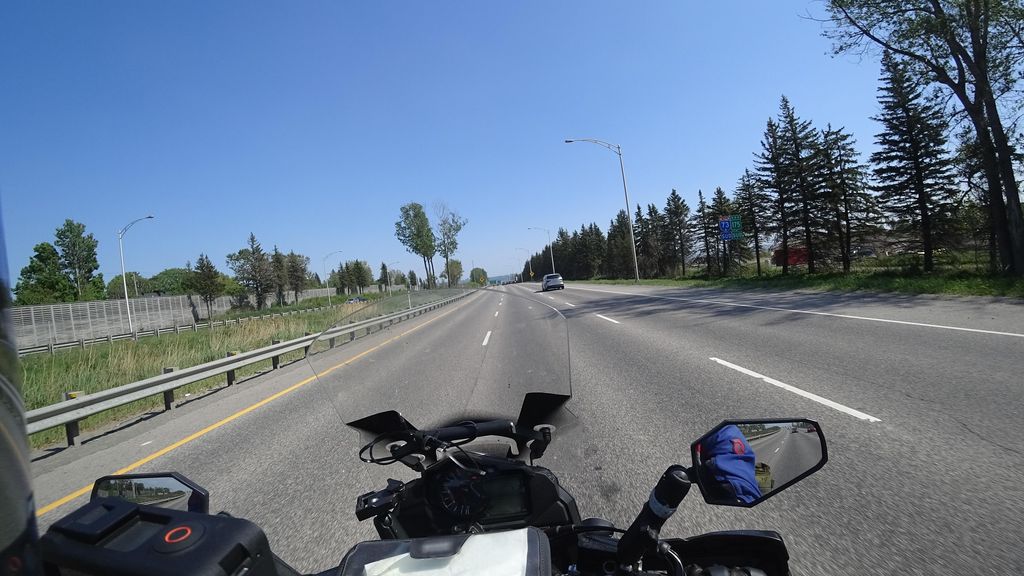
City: quebec_city